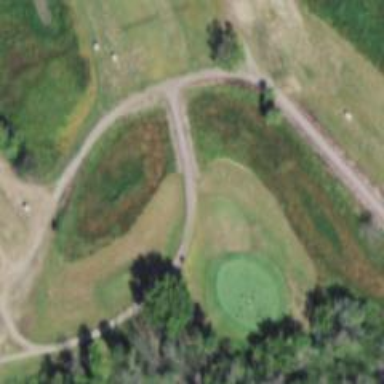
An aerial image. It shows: Service road used as golf cart path.